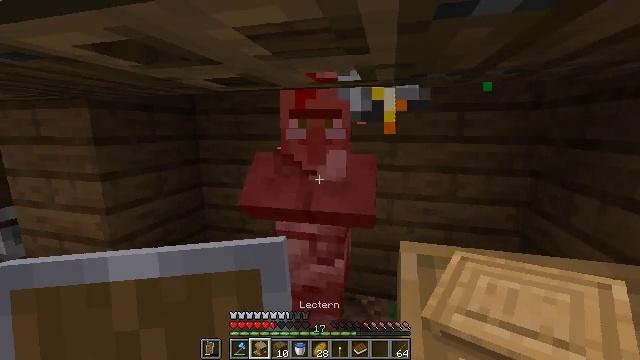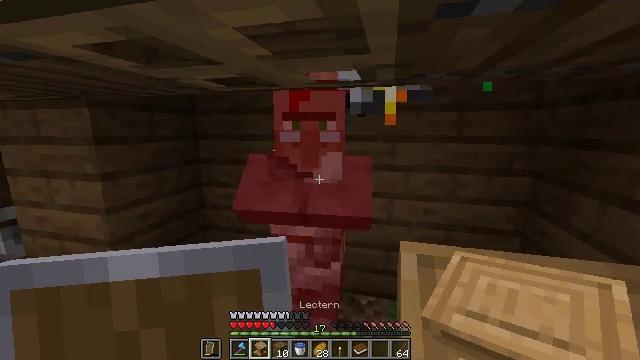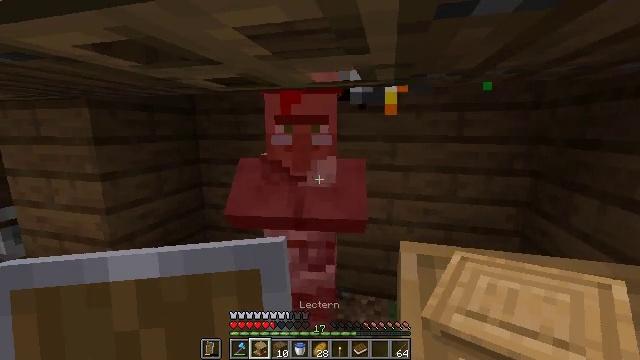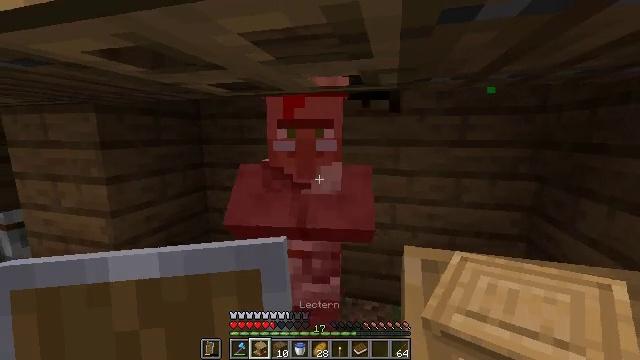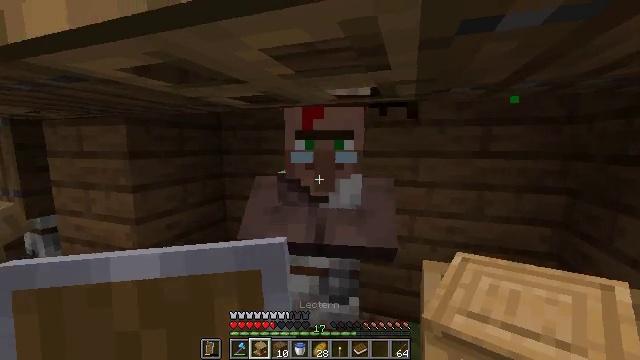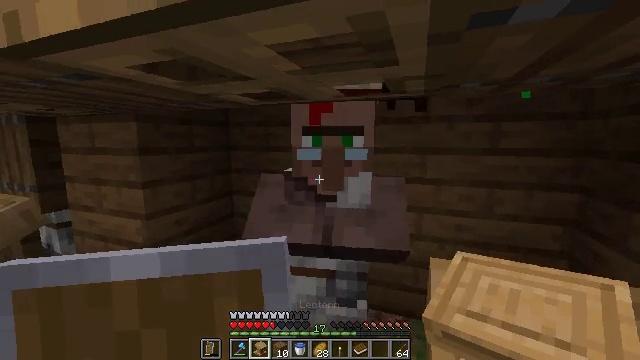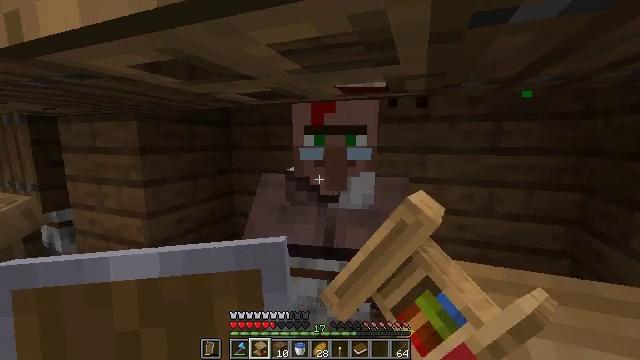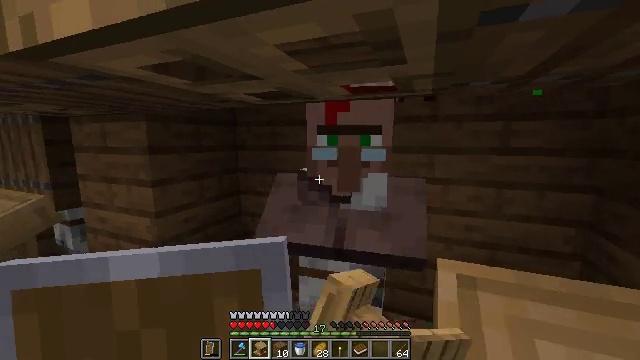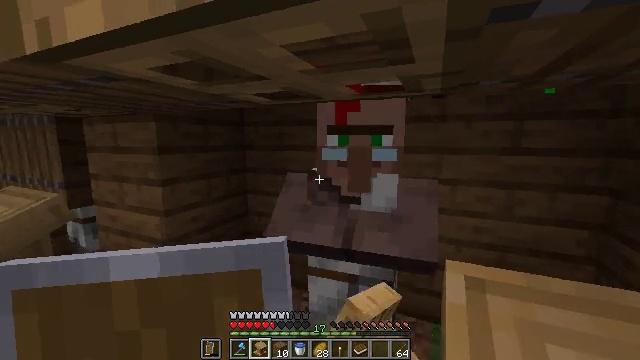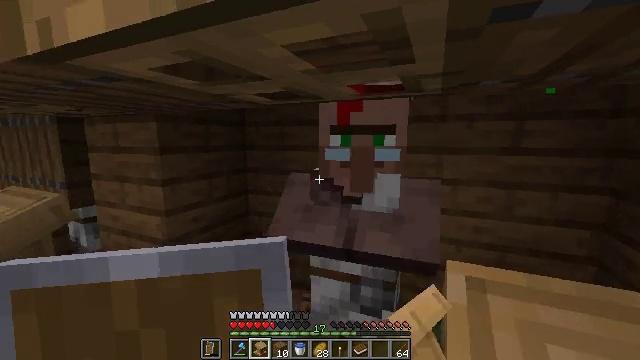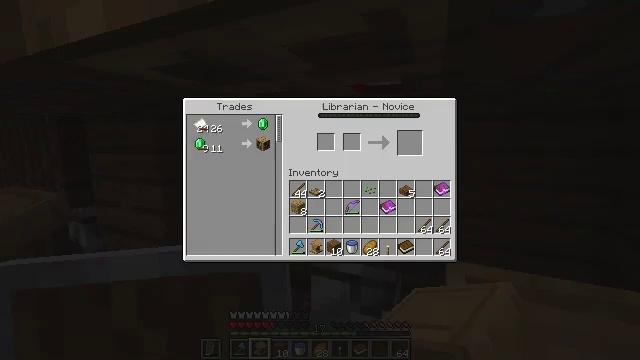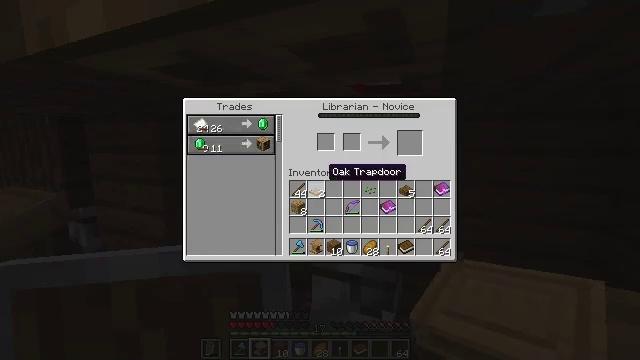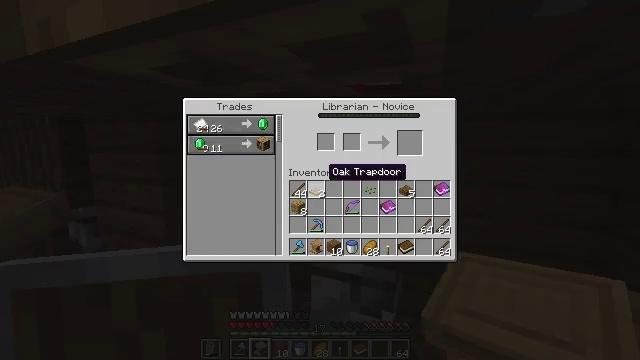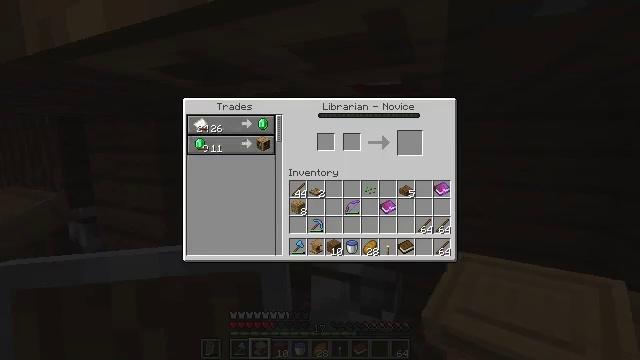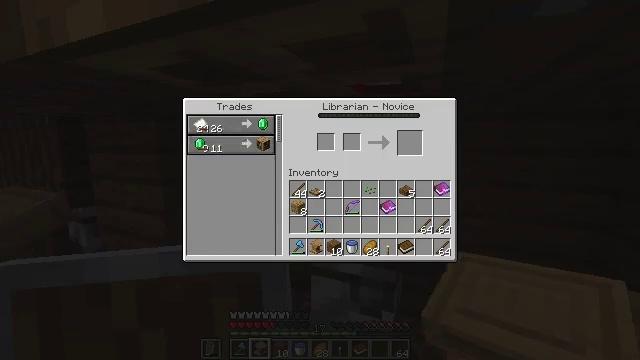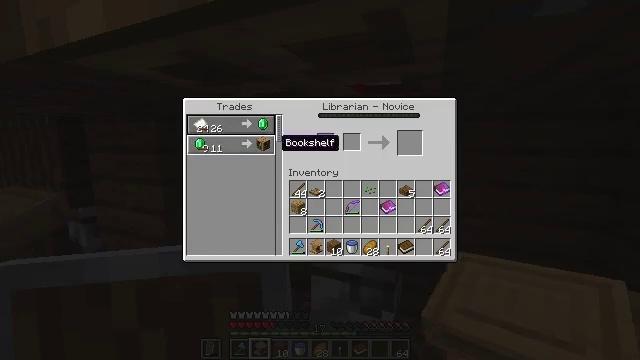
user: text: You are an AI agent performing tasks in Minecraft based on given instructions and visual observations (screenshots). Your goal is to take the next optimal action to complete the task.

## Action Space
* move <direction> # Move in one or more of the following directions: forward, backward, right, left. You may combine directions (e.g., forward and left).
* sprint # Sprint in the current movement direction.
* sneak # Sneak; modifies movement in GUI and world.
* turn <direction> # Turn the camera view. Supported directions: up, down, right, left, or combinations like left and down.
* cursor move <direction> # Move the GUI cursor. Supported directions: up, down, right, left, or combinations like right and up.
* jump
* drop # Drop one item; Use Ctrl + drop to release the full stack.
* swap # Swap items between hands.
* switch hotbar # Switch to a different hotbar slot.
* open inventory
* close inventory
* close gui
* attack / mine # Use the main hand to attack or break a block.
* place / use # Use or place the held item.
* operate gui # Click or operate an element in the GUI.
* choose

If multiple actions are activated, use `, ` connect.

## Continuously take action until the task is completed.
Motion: motion action
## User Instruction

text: Drop a lectern.
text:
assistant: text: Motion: no_op
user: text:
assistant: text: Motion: no_op
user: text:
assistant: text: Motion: no_op
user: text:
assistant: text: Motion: turn left and up
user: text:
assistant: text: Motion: turn left, use / place
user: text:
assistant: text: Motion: use / place
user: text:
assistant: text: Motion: turn left, use / place
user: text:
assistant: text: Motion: turn left
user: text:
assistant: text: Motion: no_op
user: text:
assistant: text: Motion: cursor move right, open gui
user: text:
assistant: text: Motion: cursor move left
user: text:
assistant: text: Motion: no_op
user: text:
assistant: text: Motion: cursor move left
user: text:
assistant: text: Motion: cursor move left and up
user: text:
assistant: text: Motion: cursor move left and up
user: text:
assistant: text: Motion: cursor move left
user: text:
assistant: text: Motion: cursor move left
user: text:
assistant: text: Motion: no_op
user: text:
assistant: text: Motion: no_op
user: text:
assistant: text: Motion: no_op
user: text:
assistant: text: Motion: no_op
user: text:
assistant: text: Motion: turn right and down, close gui
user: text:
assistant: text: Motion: turn right and down, open inventory
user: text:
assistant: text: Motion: turn right and down
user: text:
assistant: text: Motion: turn right and down
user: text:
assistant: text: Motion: turn right
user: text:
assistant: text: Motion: turn right
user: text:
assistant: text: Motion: turn right and down
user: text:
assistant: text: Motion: turn right and down
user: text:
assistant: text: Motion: turn right and down